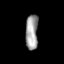
Tissue: lung
Cell type: Epithelial cells
Senescence score: 0.2412
Nuclear area (px): 432
Mean DAPI intensity: 158.285